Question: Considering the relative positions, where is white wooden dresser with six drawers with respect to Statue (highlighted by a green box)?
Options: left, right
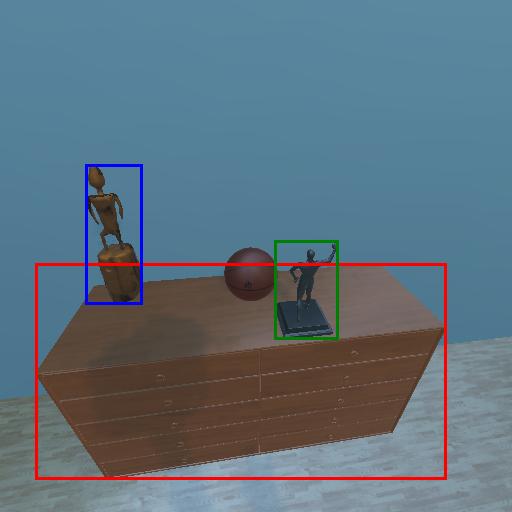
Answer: left